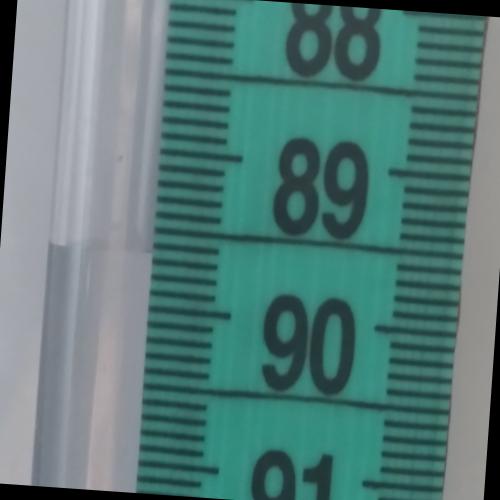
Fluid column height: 89.7 cm